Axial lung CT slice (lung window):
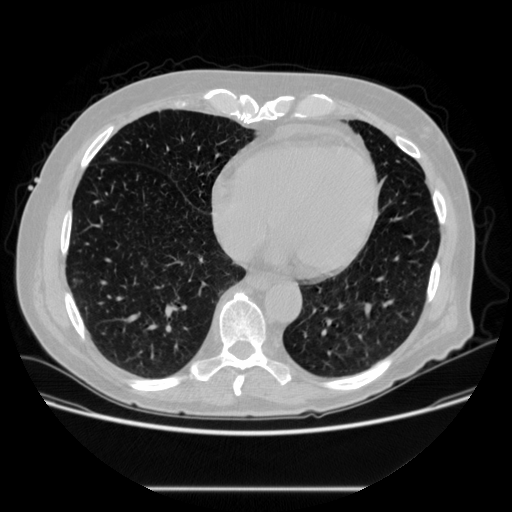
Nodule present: no